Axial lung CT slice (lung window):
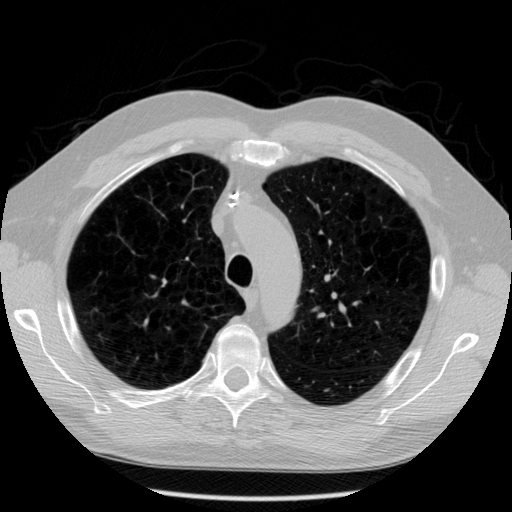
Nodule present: no